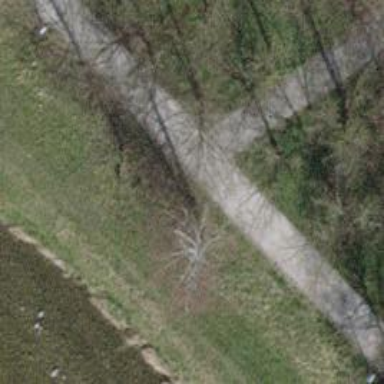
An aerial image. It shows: Footway with fine gravel surface.